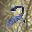
Label: 2